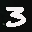
Label: 3